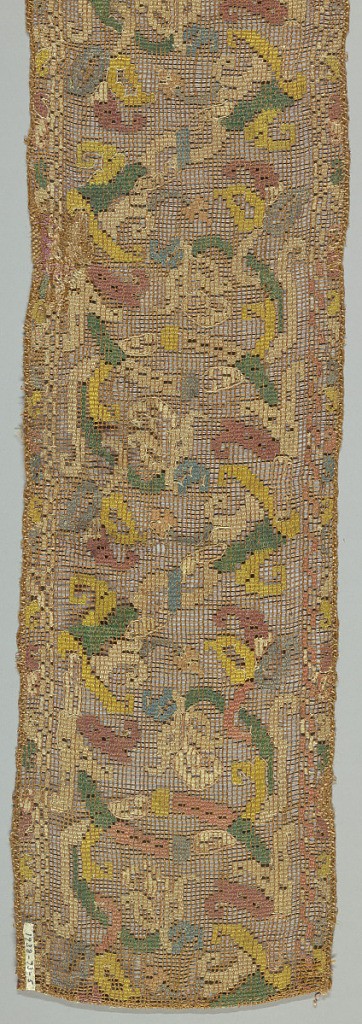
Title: Band
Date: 1700–1750
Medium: silk on silk Technique: needlework on gauze weave
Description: Multicolored embroidery on brown gauze weave in a pattern of flowers on curving and angular stems.